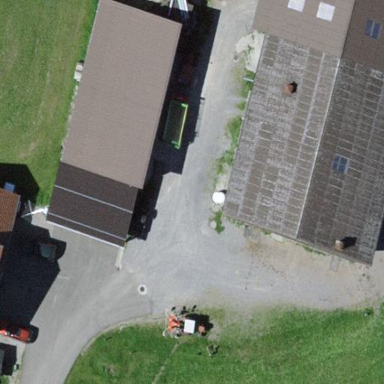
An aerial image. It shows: Farmyard area.